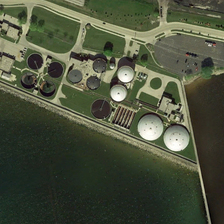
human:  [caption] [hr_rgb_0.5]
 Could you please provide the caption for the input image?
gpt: the picture is green .

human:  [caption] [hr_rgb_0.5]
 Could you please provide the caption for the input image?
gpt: seven storage tanks are near a river .

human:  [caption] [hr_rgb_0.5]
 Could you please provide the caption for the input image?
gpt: seven storage tanks are near a river .

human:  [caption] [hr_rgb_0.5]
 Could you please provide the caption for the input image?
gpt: architectural layout image .

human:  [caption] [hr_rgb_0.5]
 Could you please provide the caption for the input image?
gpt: the picture is green .